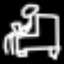
Label: chair